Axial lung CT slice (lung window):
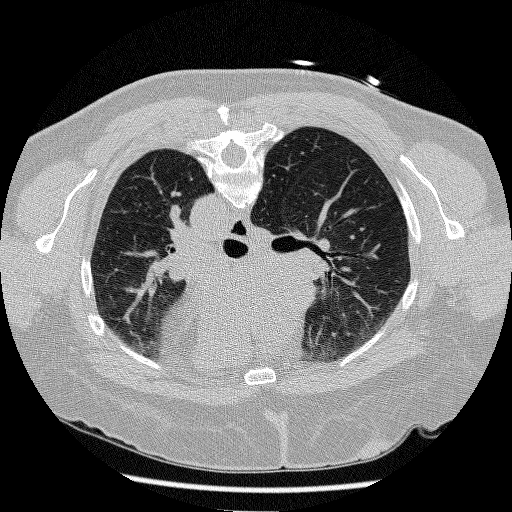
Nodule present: no